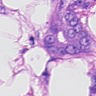
Metastatic tissue present: yes